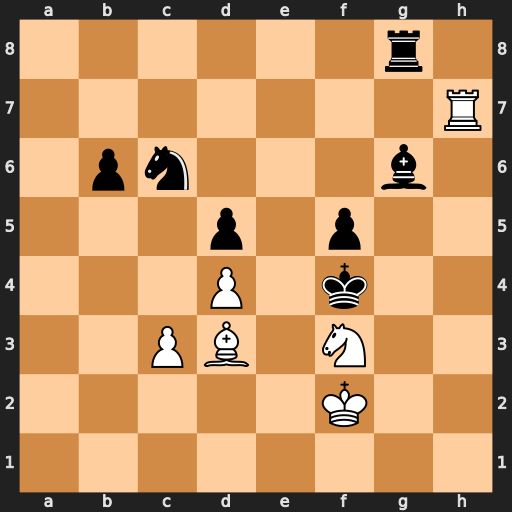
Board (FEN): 6r1/7R/1pn3b1/3p1p2/3P1k2/2PB1N2/5K2/8
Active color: w
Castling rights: -
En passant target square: -
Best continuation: Rh4#